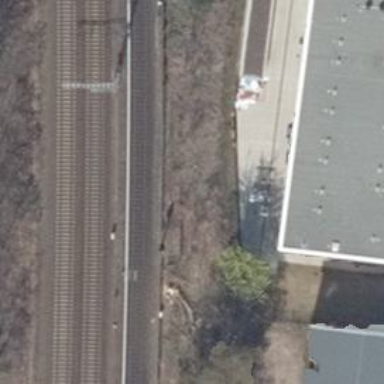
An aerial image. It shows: Railway signal.